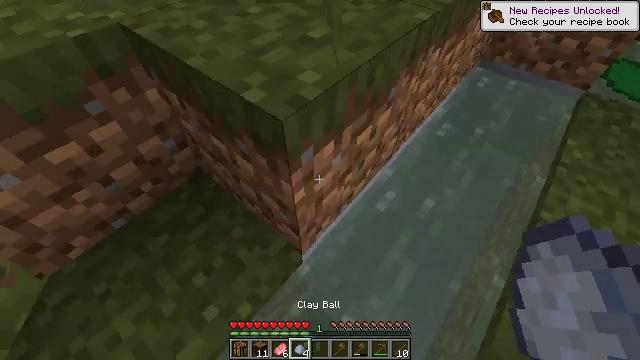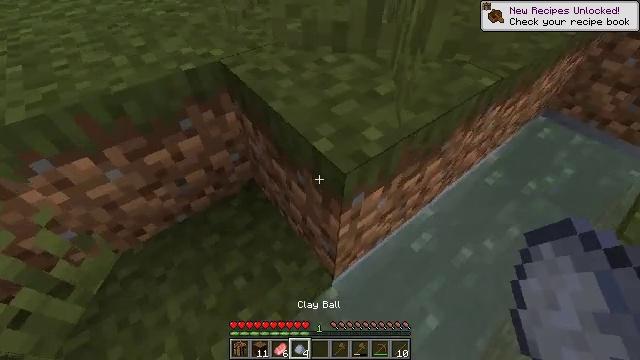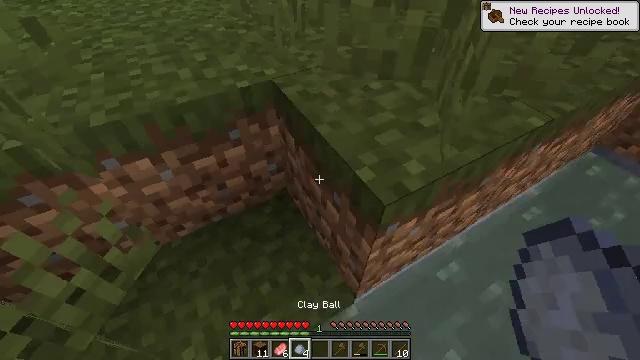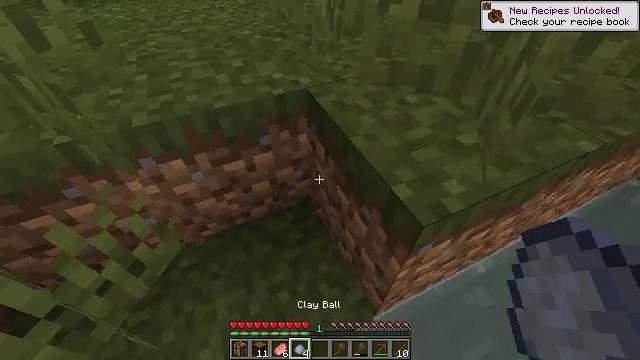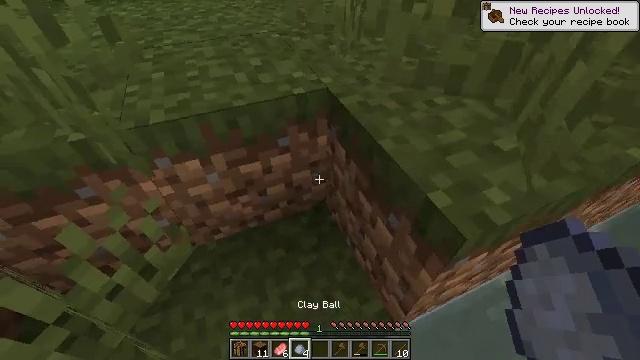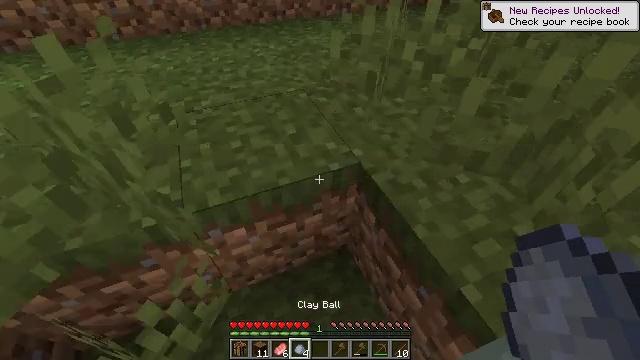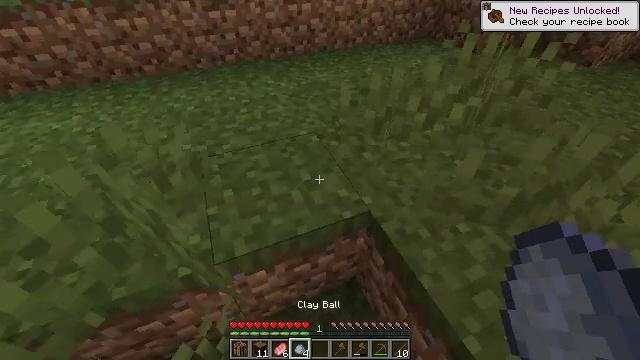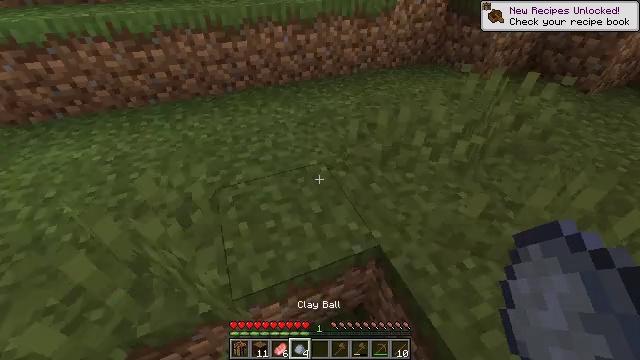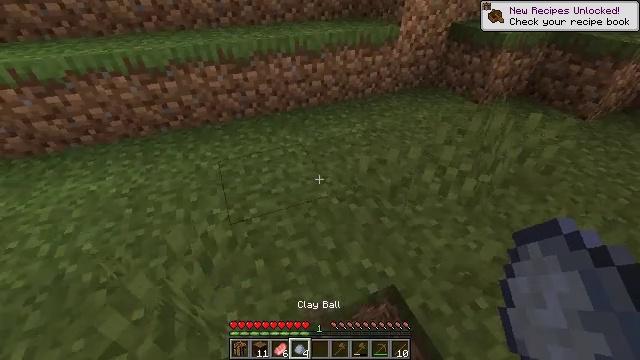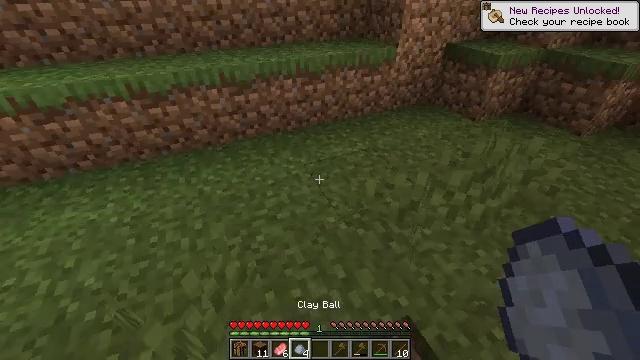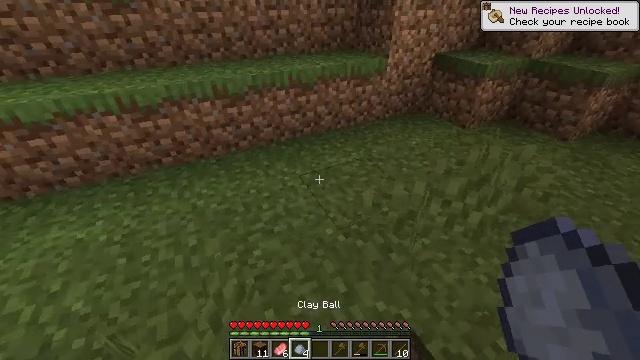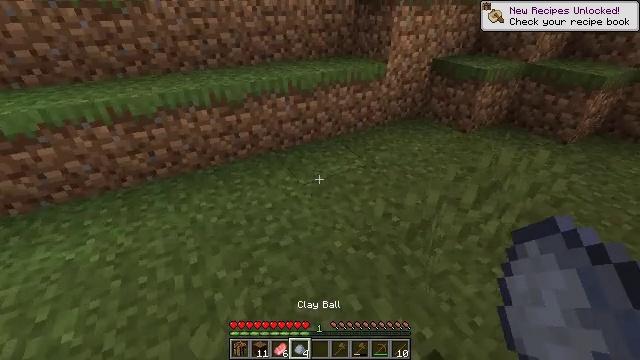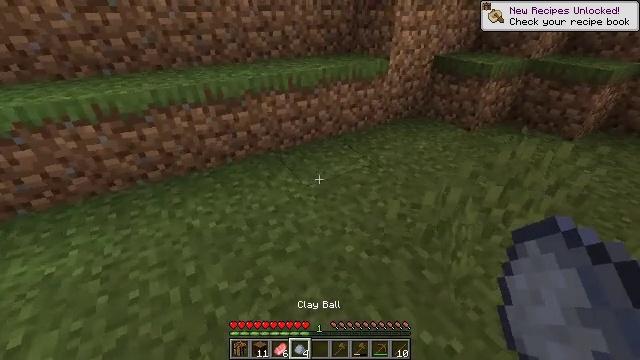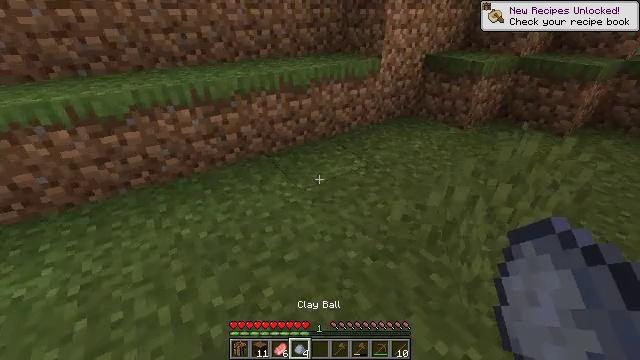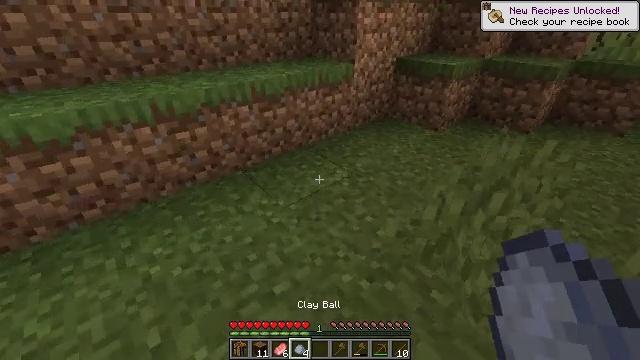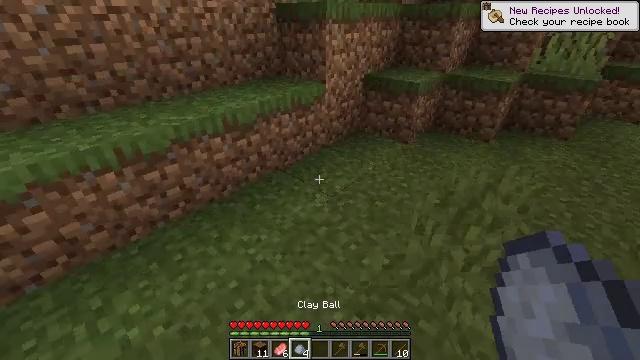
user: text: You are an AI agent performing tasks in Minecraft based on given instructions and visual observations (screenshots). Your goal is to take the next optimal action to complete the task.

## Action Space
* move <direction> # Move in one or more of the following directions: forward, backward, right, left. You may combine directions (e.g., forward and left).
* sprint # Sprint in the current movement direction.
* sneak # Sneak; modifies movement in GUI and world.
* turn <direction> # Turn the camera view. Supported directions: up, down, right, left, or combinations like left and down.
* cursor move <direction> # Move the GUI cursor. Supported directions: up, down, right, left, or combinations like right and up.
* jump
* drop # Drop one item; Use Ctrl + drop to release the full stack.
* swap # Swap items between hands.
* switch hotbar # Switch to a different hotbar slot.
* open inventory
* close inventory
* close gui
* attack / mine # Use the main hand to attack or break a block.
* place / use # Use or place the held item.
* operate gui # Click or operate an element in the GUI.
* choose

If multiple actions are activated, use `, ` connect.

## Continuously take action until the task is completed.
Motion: motion action
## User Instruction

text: Combine ingredients to craft clay.
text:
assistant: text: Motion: move left, turn left and up, jump
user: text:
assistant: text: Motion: move left, turn left and up, jump
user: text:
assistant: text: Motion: move forward and move left, turn left and up, jump
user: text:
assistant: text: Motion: move forward and move left, turn left, jump
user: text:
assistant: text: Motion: move forward and move left, jump
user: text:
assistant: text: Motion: move forward and move left, turn up, jump
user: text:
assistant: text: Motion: move forward and move left, turn up, jump
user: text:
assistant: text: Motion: move forward and move left, turn up, jump
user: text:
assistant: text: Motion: move forward and move left, turn right and up, jump
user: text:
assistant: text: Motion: move forward and move left, turn right and up, jump
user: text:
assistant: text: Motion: move forward, turn right and up, jump
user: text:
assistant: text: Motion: move forward, turn right, jump
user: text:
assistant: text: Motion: move forward, turn right, jump
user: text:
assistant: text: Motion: move forward, turn right, jump
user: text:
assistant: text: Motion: move forward, turn right, jump
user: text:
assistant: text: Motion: move forward, turn right and up, jump
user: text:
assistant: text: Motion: move forward, turn right and up, jump
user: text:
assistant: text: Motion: move forward, turn right and up, jump
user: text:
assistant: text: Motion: move forward, turn right and up, jump
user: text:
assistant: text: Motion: move forward, turn right and up, jump
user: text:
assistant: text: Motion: turn right and up
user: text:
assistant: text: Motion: turn right and up
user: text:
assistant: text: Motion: no_op
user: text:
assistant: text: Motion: no_op
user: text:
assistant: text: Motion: no_op
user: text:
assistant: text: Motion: no_op
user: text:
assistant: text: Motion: no_op
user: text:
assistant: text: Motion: no_op
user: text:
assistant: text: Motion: no_op
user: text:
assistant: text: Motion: open inventory